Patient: sex M, age 51
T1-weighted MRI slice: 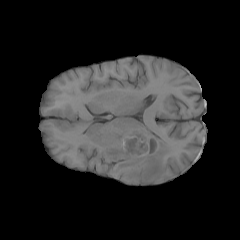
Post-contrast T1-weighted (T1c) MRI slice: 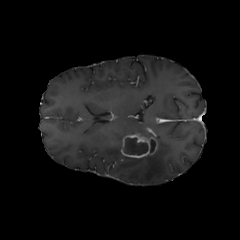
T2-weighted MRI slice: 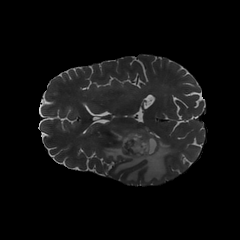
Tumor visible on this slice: yes
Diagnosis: Glioblastoma, IDH-wildtype
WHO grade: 4